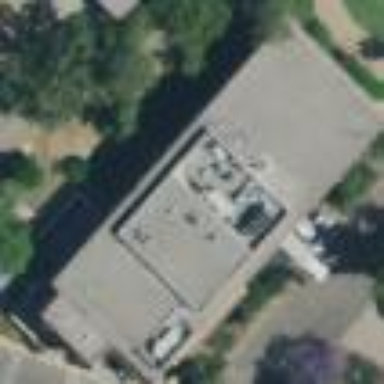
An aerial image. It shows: College building.